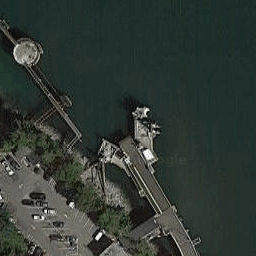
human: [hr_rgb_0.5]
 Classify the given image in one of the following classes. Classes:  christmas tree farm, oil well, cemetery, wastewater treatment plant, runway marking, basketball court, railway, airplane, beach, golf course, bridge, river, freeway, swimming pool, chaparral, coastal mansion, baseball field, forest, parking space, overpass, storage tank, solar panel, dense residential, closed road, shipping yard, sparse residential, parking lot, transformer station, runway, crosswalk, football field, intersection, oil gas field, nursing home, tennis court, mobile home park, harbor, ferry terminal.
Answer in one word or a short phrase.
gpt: ferry terminal